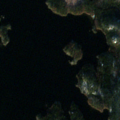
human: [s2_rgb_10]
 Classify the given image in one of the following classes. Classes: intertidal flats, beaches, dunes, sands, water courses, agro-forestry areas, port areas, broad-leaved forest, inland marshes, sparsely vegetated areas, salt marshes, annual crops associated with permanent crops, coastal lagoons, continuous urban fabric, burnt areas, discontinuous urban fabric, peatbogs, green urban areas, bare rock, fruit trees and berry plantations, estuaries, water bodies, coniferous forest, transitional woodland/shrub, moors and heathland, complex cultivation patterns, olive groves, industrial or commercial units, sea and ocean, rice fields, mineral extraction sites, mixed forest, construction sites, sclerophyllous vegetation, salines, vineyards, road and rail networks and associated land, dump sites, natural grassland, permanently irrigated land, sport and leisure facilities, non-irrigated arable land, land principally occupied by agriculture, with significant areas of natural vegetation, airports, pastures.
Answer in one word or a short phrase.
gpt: coniferous forest, mixed forest, water bodies